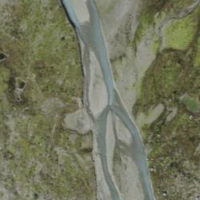
EUNIS habitat code: 48
Species observed at this site:
Saxifraga aizoides
Saxifraga paniculata
Chamaenerion dodonaei
Chamaenerion fleischeri
Parnassia palustris